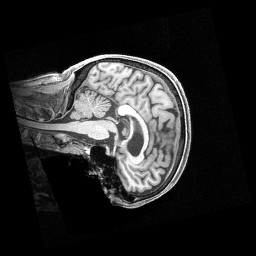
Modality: T1w
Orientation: sagittal
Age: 68
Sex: female
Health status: healthy
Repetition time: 2.4 s
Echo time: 0.00222 s